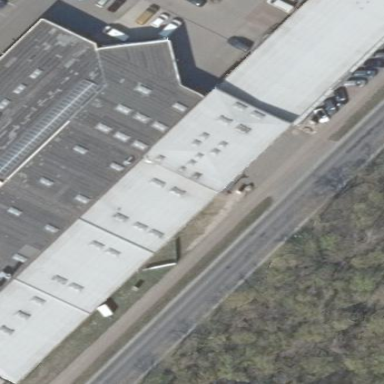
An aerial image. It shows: Industrial building.